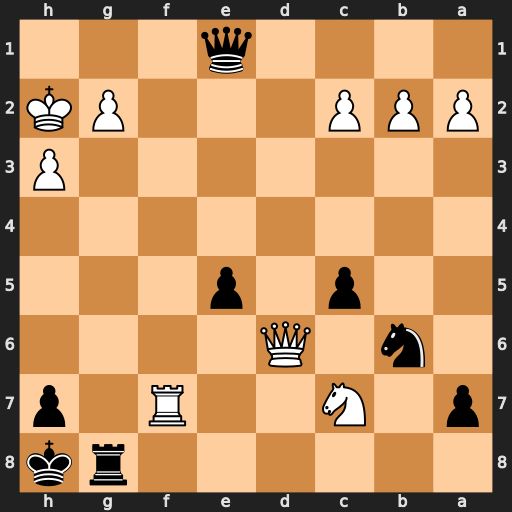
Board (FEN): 6rk/p1N2R1p/1n1Q4/2p1p3/8/7P/PPP3PK/4q3
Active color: b
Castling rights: -
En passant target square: -
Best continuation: Qg3+ Kg1 Qxg2#